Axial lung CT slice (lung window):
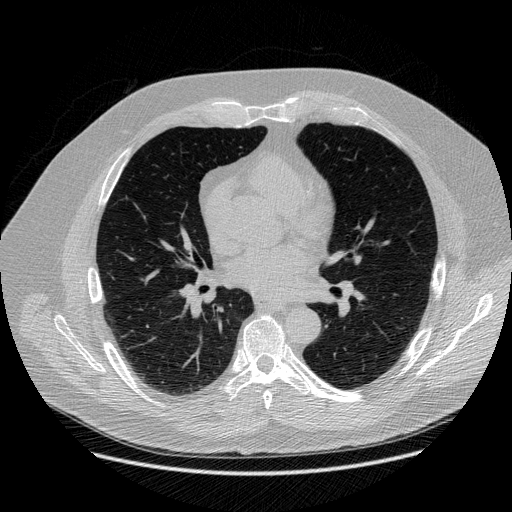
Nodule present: no